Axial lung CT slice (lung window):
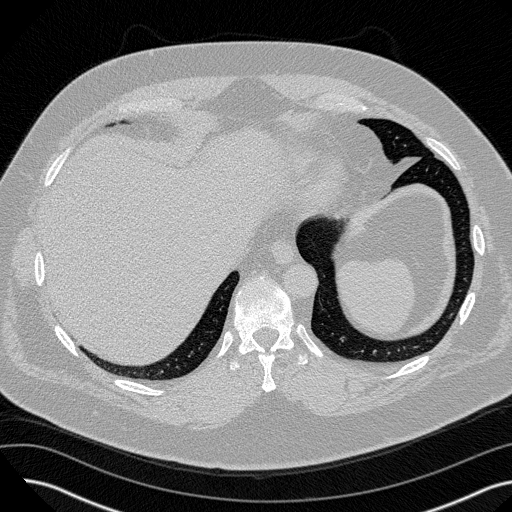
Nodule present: no